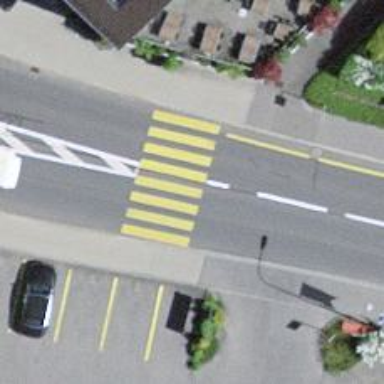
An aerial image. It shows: Zebra crossing on the road.